Question: I have added a MKMapview on storyboard of a xamarin ios project, Its crashing when I try to use the reference(object) of that map view
It is throwing Null Exception
following is my class.desinger class auto generated code
'''
using Foundation;
using System;
using System.CodeDom.Compiler;
using UIKit;
namespace Running2Win.iOS
{
[Register ("MapViewController")]
partial class MapViewController
{
[Outlet]
[GeneratedCode ("iOS Designer", "1.0")]
MapKit.MKMapView objMapView { get; set; }
void ReleaseDesignerOutlets ()
{
if (objMapView != null) {
objMapView.Dispose ();
objMapView = null;
}
}
}
}
'''
and I am trying to access that map object in the viewdidload method of my class as follow
'''
public override void ViewDidLoad ()
{
base.ViewDidLoad ();
objMapView.MapType = MKMapType.Standard; (Its crashing at this line by through Null exception for the objMapView variable)
}
'''
I have deleted that class and re created but still this crash exists,,
Any help would be appreciable , Thanks in advance
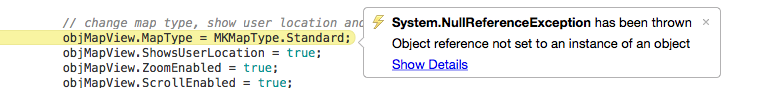
Answer: I have resolved this issue By deleting and recreating that class